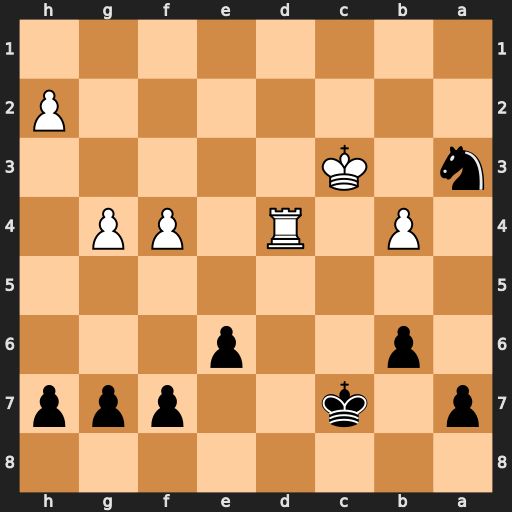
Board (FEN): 8/p1k2ppp/1p2p3/8/1P1R1PP1/n1K5/7P/8
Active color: b
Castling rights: -
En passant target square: -
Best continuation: Nb5+ Kd3 Nxd4